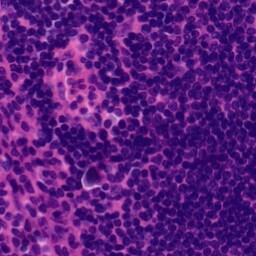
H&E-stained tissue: Tonsil